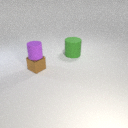
small purple rubber cylinder above small brown metal cube